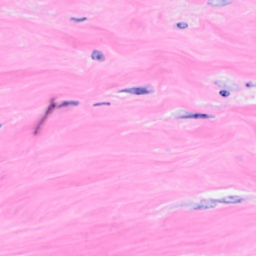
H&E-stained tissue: Breast